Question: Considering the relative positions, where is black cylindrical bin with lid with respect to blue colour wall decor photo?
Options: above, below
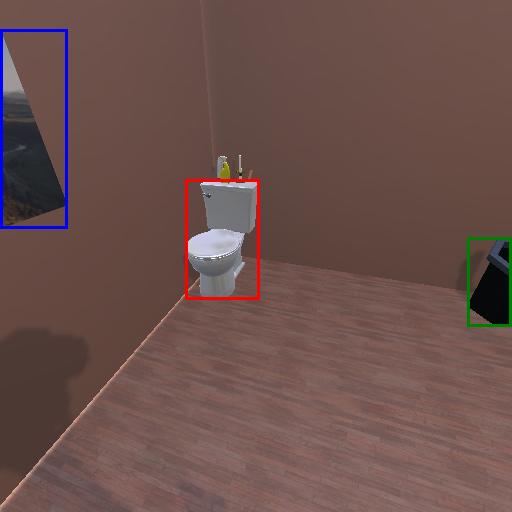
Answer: above